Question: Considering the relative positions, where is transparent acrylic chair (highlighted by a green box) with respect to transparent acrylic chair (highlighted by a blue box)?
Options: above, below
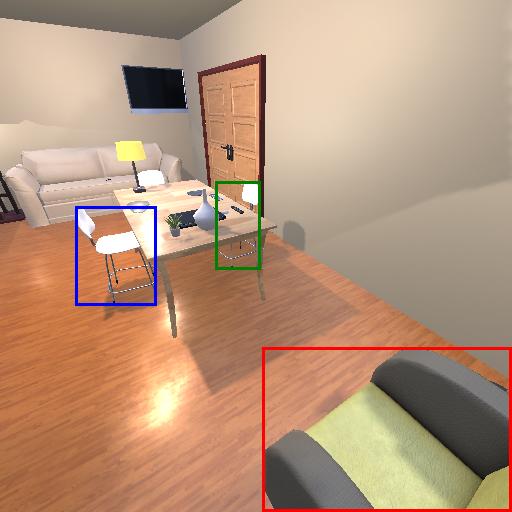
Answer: above